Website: macys
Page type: delivery-shipping
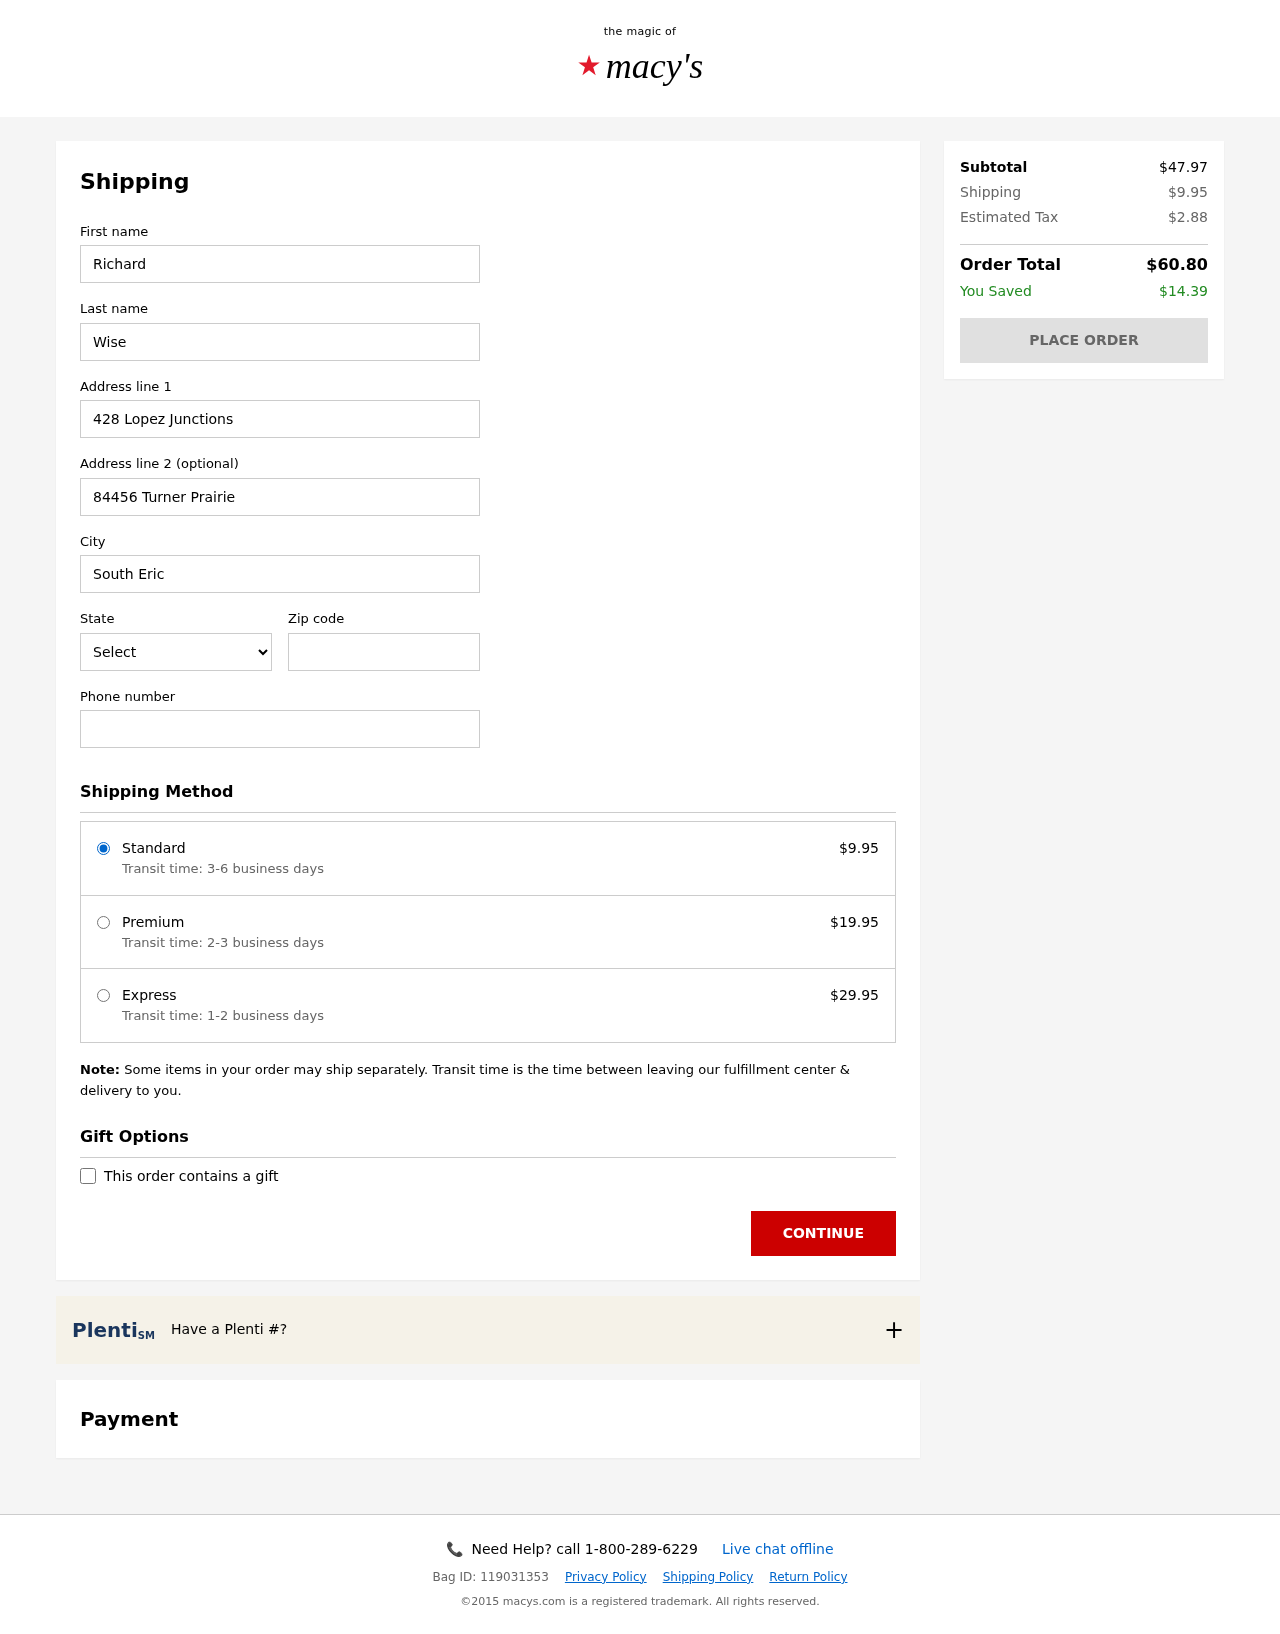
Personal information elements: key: PII_CITY
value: South Eric
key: PII_FIRSTNAME
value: Richard
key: PII_LASTNAME
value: Wise
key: PII_PHONE
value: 5456103134
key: PII_POSTCODE
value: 33515
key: PII_STATE_ABBR
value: PR
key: PII_STREET
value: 428 Lopez Junctions
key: PII_STREET2
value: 84456 Turner Prairie
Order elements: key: ORDER_SHIPPING_COST
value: $9.95
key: ORDER_SHIPPING_PREMIUM
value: $19.95
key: ORDER_SHIPPING_EXPRESS
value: $29.95
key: ORDER_SUBTOTAL
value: $47.97
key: ORDER_TAX
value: $2.88
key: ORDER_TOTAL
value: $60.80
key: ORDER_SAVINGS
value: $14.39